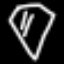
Label: diamond